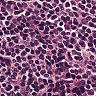
Metastatic tissue present: no